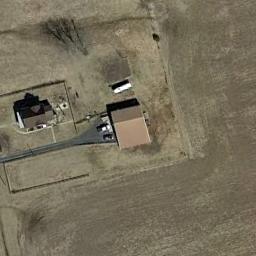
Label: sparse_residential